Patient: sex M, age 57
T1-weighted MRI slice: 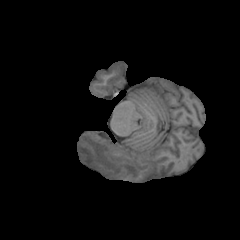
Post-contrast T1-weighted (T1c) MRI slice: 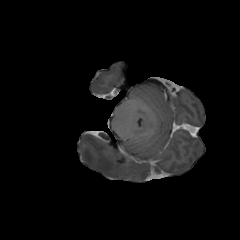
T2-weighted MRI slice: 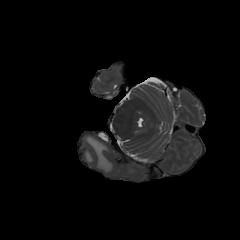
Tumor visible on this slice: yes
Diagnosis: Glioblastoma, IDH-wildtype
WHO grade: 4